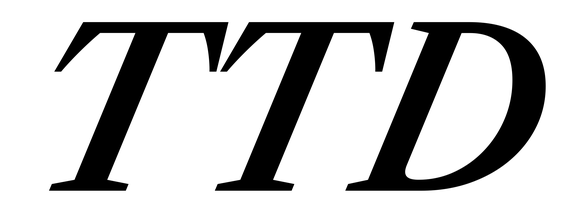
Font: LibreCaslonText-Italic_SemiBold_Italic